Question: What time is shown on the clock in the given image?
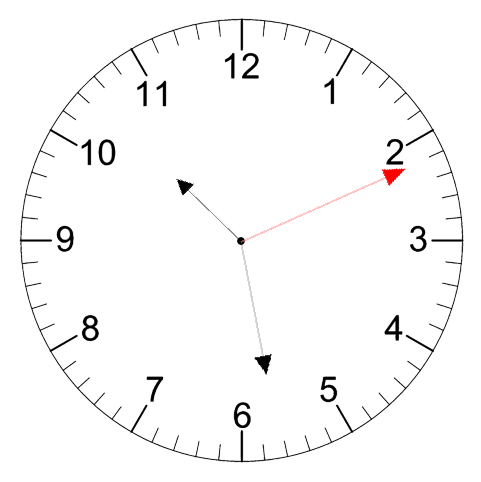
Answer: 10:28:11